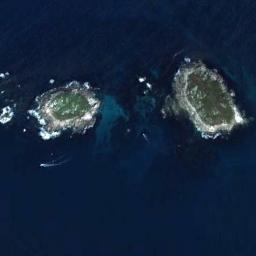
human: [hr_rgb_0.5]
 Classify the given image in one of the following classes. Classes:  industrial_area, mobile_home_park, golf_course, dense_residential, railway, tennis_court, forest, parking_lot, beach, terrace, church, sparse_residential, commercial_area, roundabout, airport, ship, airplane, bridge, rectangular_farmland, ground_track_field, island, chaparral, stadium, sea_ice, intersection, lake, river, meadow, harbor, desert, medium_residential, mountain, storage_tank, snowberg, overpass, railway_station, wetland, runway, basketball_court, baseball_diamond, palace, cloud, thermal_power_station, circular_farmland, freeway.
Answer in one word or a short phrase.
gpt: island